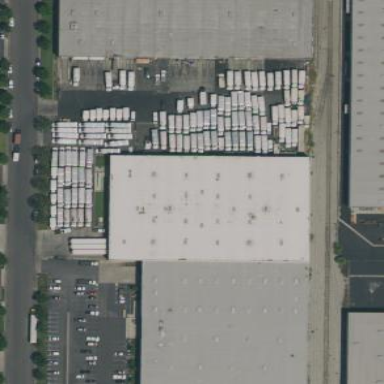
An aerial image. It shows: Warehouse building.